Field crop: maize
Growth stage: 1
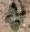
Species: chenopodium